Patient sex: F
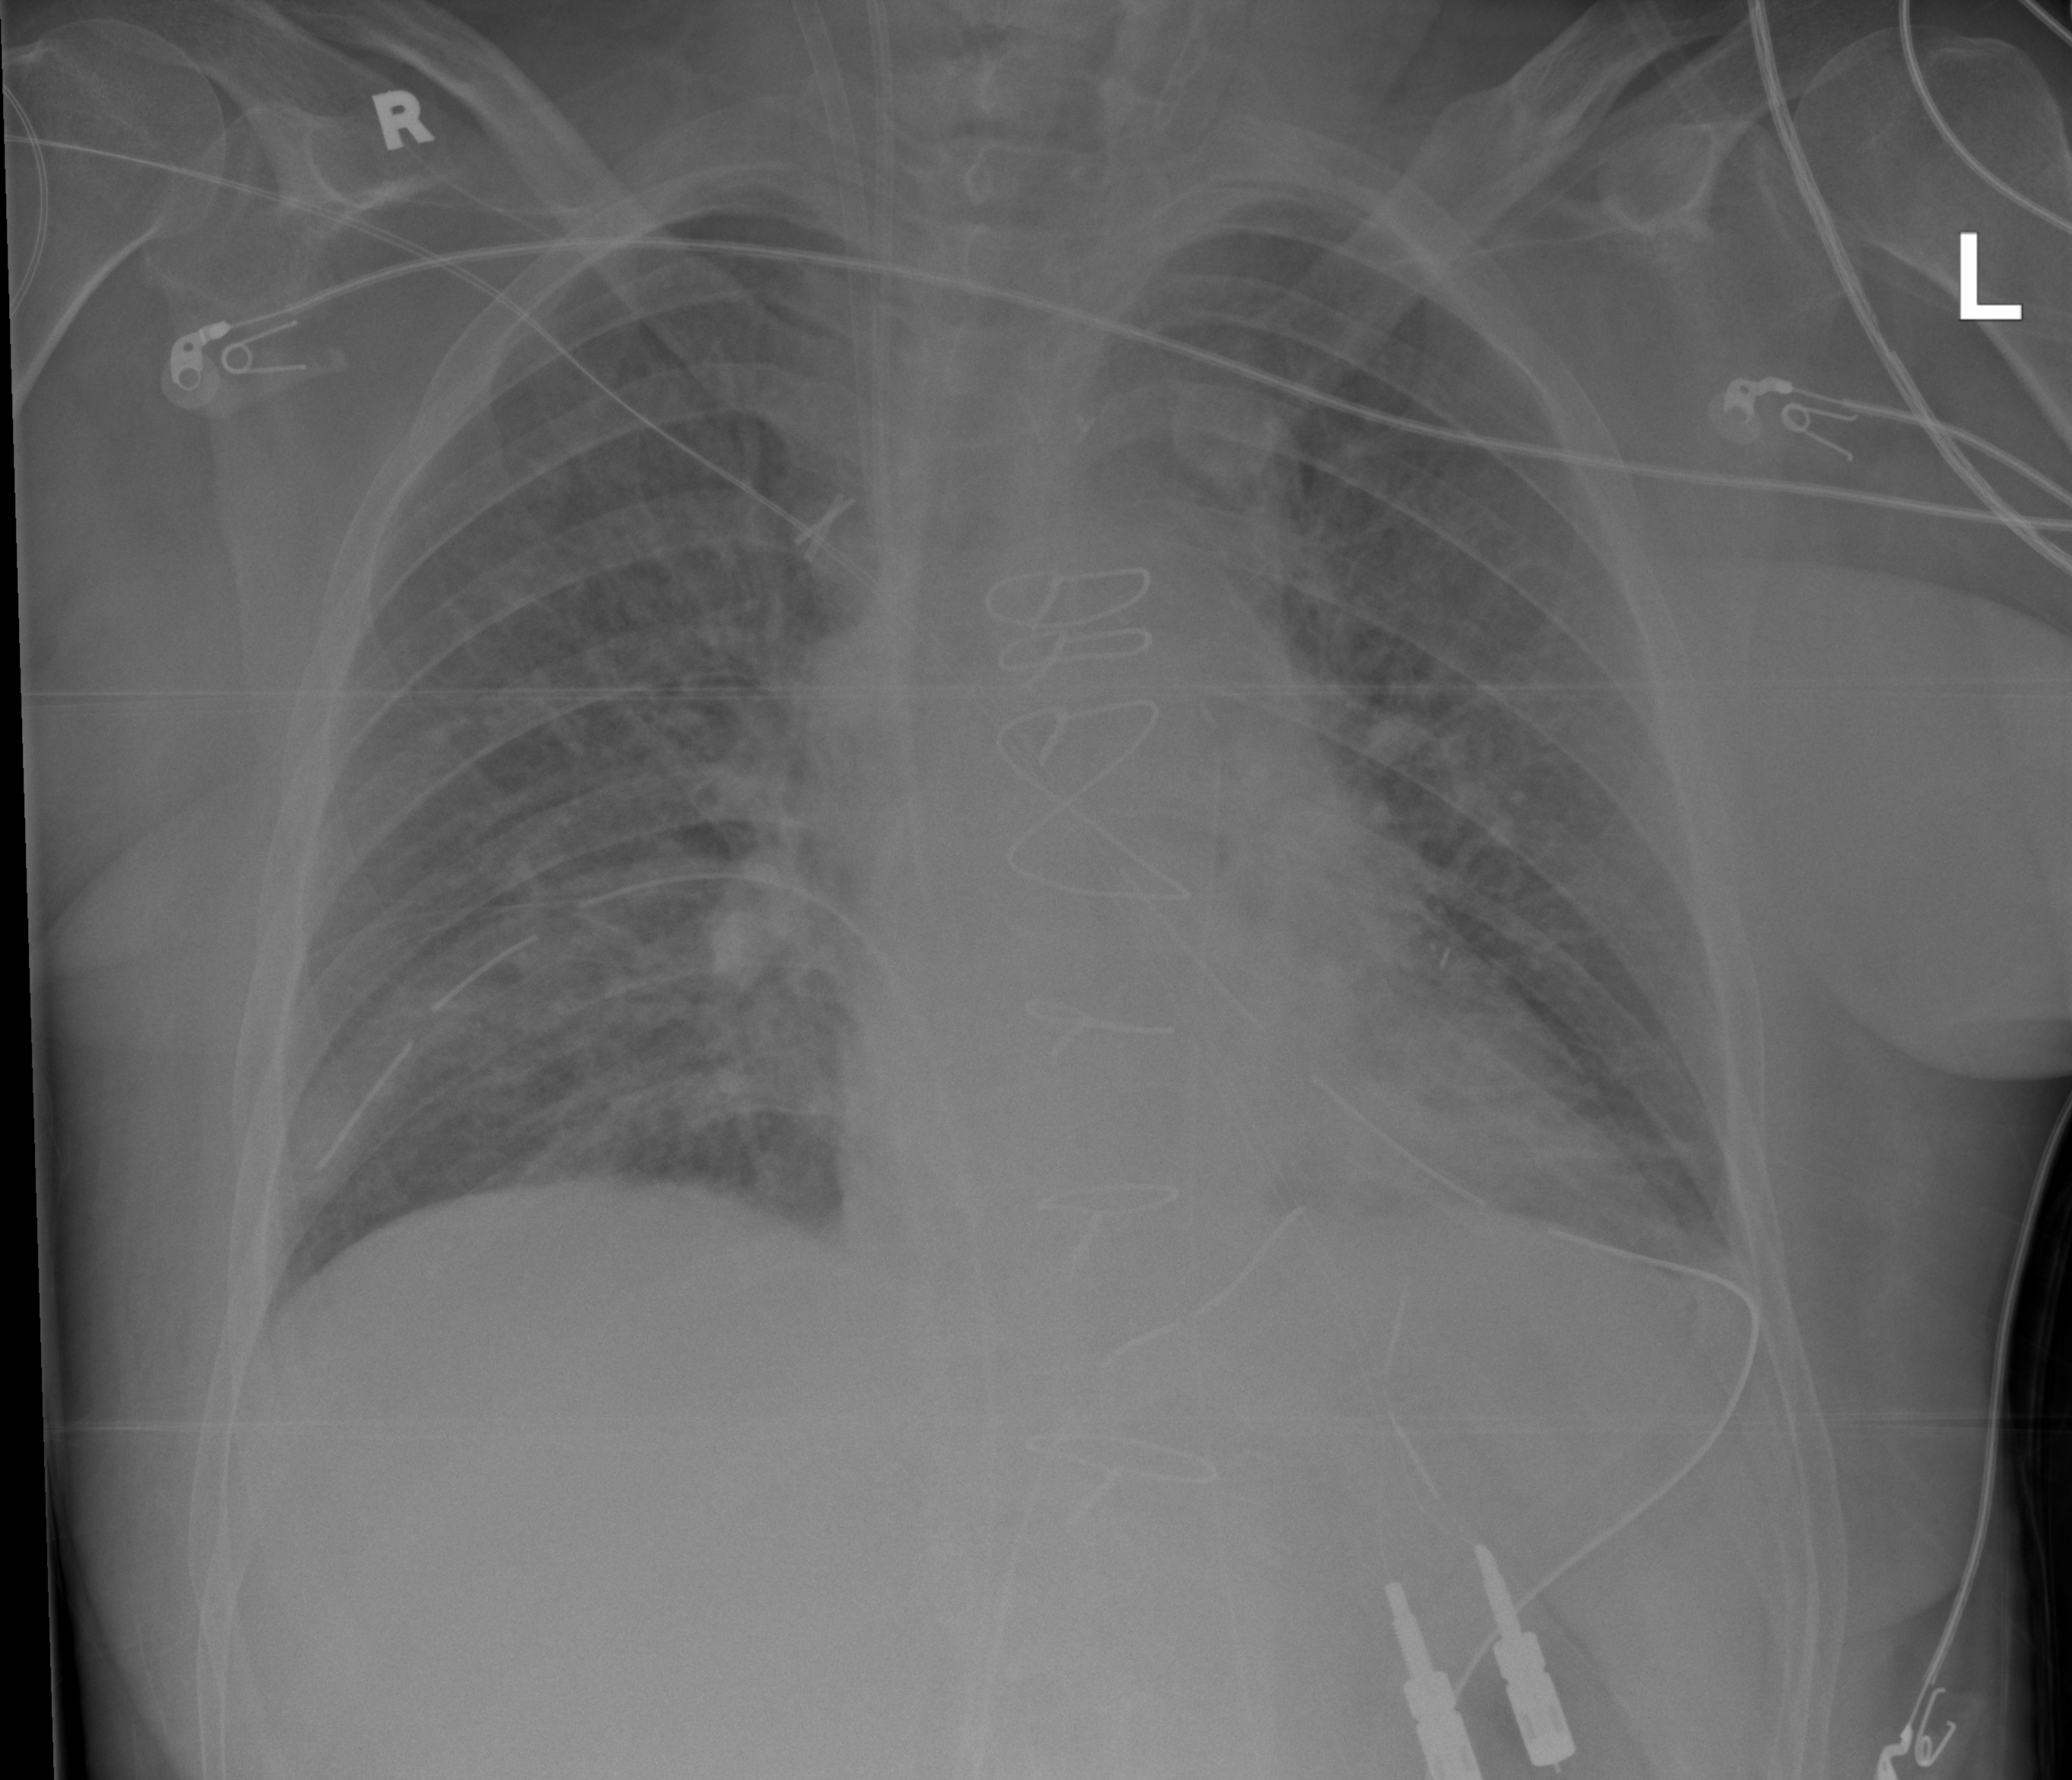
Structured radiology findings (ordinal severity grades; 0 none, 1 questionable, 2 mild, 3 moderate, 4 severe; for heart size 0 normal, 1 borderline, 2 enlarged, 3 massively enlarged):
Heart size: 0
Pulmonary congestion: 2
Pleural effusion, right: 0
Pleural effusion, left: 2
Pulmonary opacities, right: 0
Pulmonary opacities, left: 0
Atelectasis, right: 2
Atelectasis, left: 0